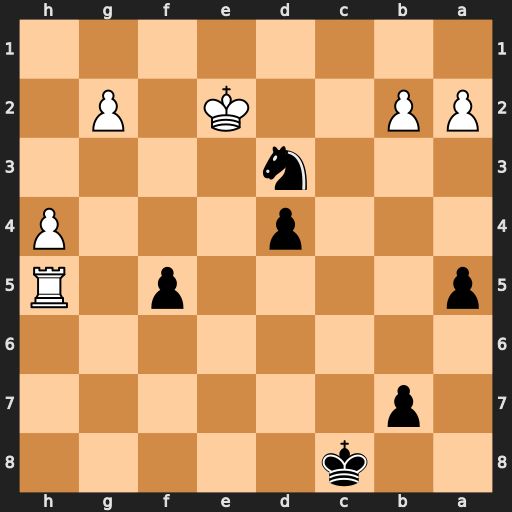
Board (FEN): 2k5/1p6/8/p4p1R/3p3P/3n4/PP2K1P1/8
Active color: b
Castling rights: -
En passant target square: -
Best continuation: Nf4+ Kd2 Nxh5